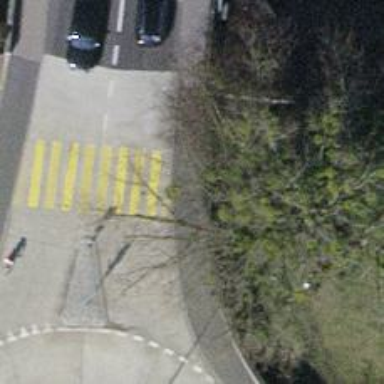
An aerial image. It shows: Kerb serving as barrier.